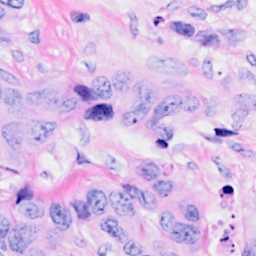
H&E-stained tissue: Breast